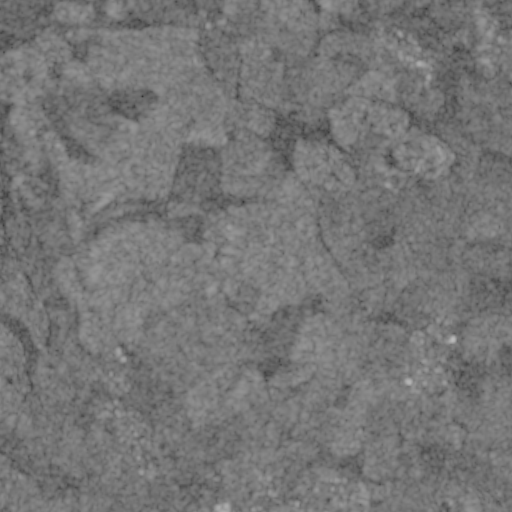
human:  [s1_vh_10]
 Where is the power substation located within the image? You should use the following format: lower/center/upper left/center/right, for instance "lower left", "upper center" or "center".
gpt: The power substation is located in the lower center of the image.
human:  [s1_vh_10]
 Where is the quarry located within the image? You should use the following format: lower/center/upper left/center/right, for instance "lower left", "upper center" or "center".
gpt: The quarry is located in the right of the image.
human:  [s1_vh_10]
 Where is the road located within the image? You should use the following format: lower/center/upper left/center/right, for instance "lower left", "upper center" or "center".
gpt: There is no road in the image.

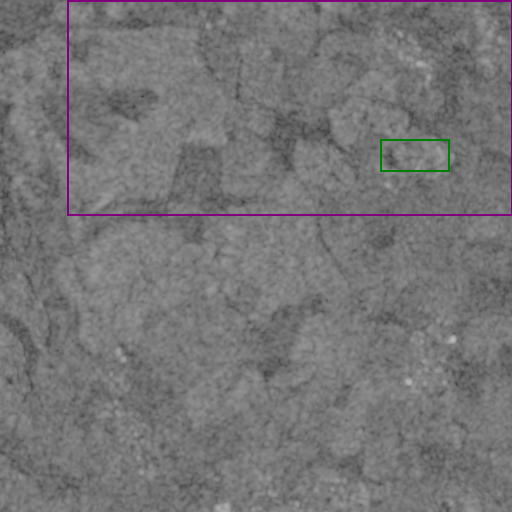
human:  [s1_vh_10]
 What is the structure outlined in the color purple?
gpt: The structure outlined in purple is a crop field.
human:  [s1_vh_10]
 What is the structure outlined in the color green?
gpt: The structure outlined in green is a quarry.
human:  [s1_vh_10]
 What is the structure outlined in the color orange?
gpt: There is no orange outline.